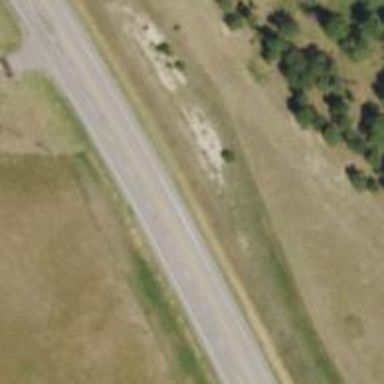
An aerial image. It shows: Asphalt trunk highway.